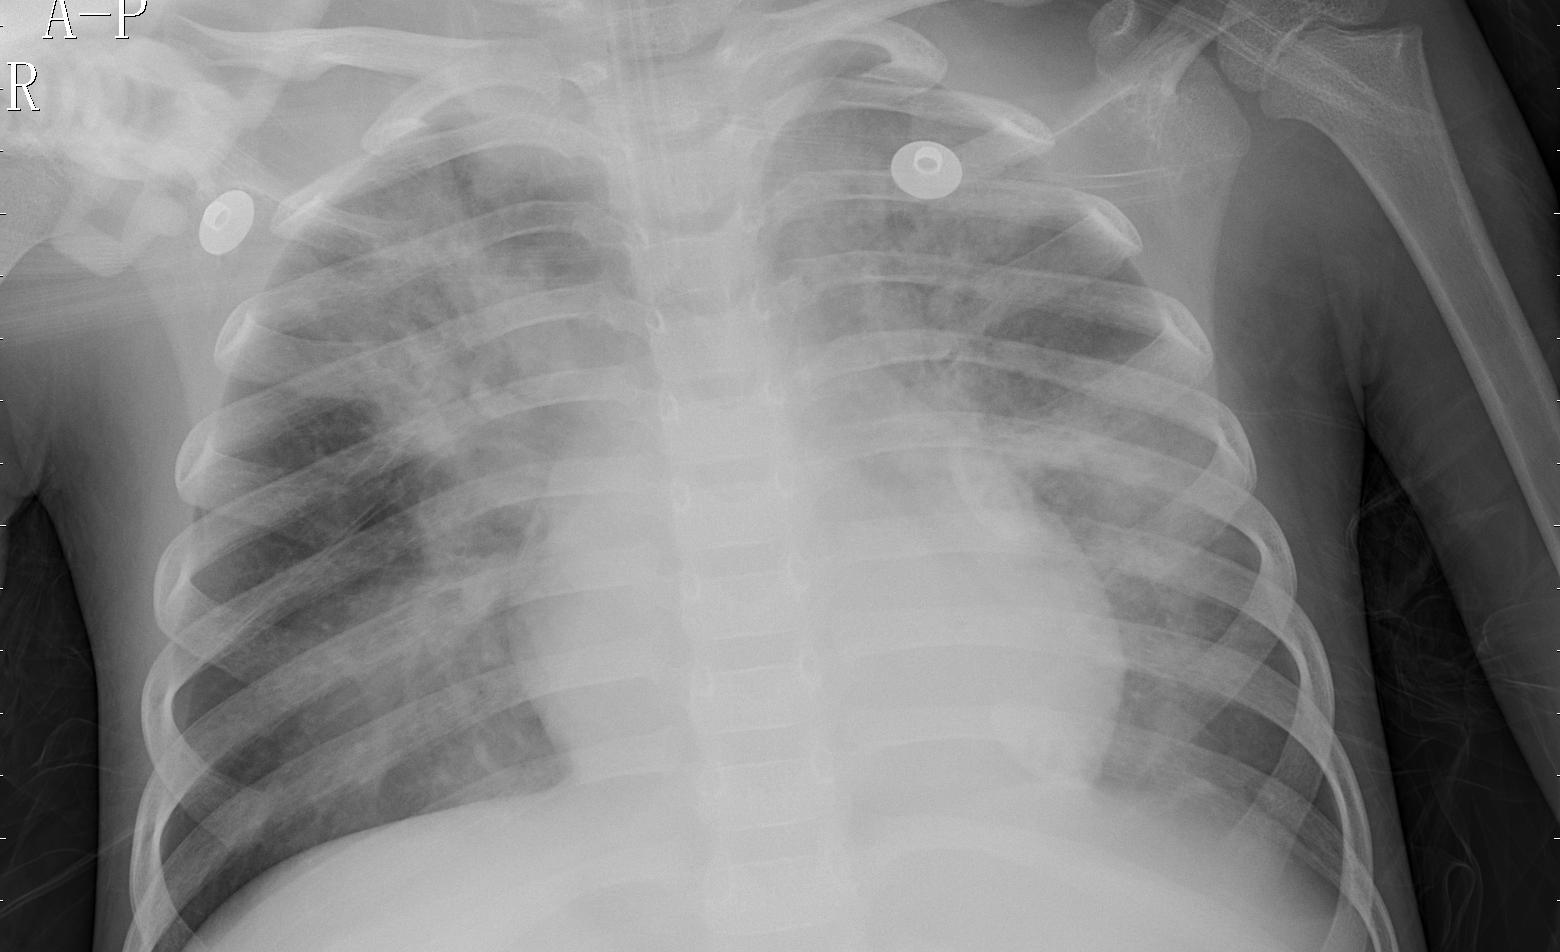
Diagnosis: PNEUMONIA